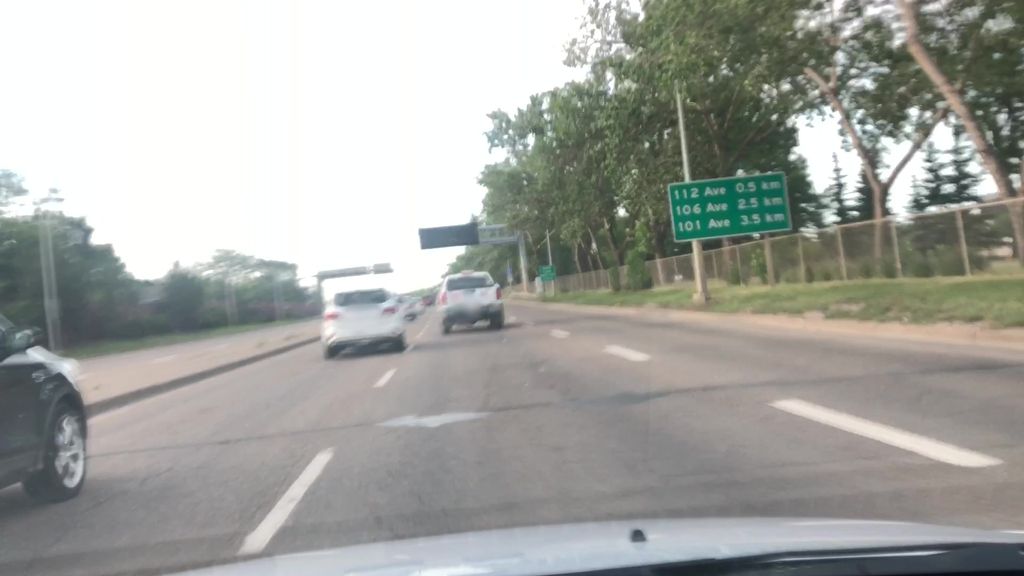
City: edmonton